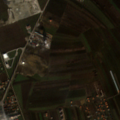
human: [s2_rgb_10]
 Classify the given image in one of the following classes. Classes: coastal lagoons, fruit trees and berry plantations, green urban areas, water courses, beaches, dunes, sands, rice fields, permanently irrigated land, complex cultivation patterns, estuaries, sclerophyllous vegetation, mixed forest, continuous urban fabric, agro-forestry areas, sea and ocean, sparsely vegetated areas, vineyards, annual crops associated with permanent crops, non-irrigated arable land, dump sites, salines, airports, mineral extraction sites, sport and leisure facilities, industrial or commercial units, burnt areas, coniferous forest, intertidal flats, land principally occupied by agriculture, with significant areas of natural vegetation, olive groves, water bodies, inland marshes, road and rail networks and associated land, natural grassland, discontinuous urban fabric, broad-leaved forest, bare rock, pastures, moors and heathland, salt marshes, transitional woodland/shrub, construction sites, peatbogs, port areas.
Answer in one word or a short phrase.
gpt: discontinuous urban fabric, industrial or commercial units, non-irrigated arable land